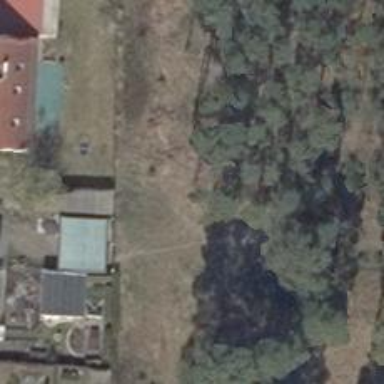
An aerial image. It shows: Grassy path with tracktype grade of 5.